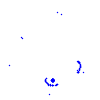
Particle: proton